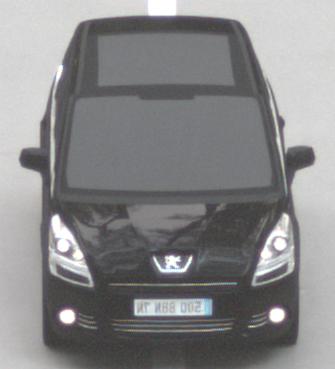
Make: Peugeot
Model: 5008 120 VTi
Detailed model: 5008 (I) Van
Model produced from: 2009/10
Model produced until: 2011/07
Doors: 5
Color: black
Road condition: dry road
Daytime: sunrise or sunset
Contrast: medium contrast